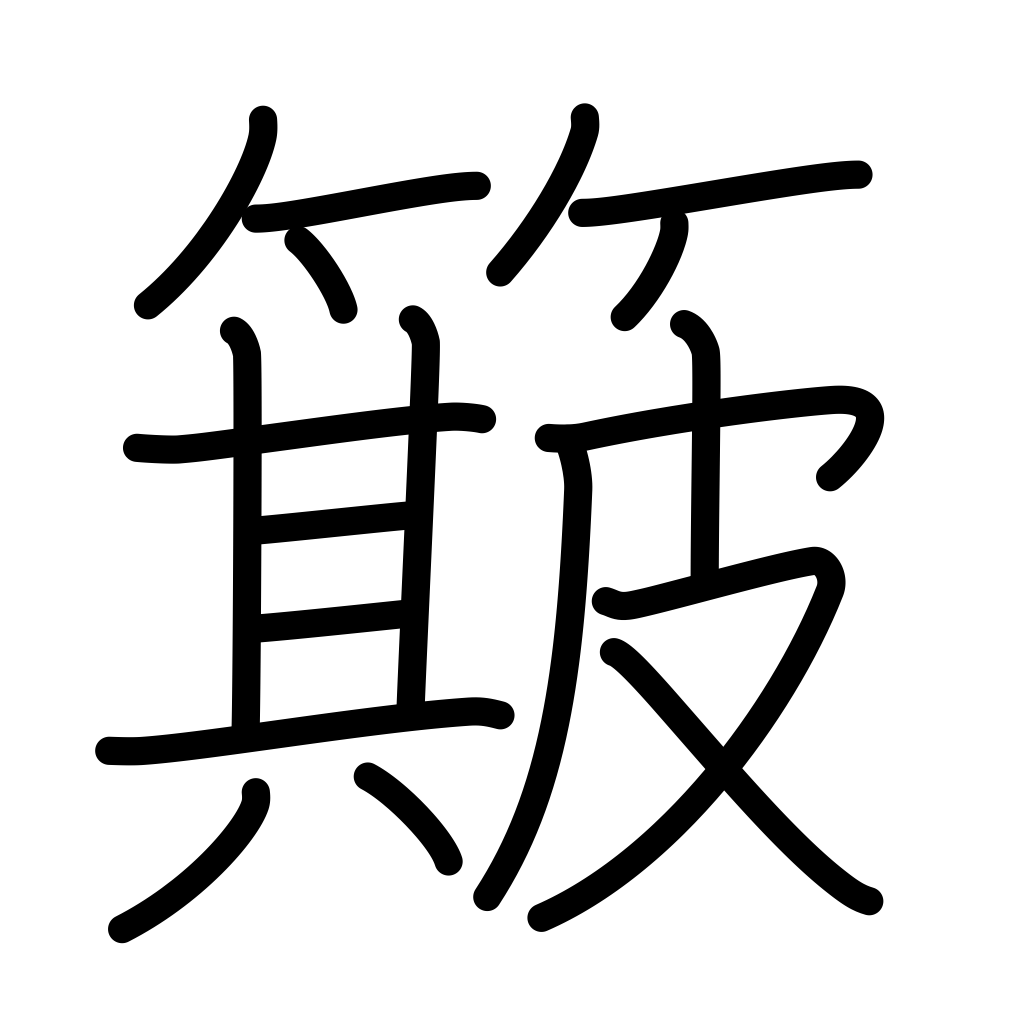
Meaning: winnow, fan